Question: So I have a flex-box, or more precisely only a box ('display: box') since that's what Sass Compass generates.
I want it to:
1. base it's height on its content
2. make the "columns" stretch so that their backgrounds fill the entire parent
3. have the content of the columns vertically centered.
Like so:

<URL>
The problem is that requirement 2 and requirement 3 in the list above collide. I can have the content vertically centered with 'box-align: center' but to have the backgrounds stretch I must use 'box-align: stretch'.
In the example above I'm using
'''
#div1 { display: table; height: 150px; }
#div1 > div { display: table-cell; vertical-align: middle; }
'''
The problem is that I can't specify a fixed height since the height is decided by the content of the 3rd column (lime).
Any way to solve this without javascript? Nested flex-boxes (tried but can't get to work)? display: table as above?
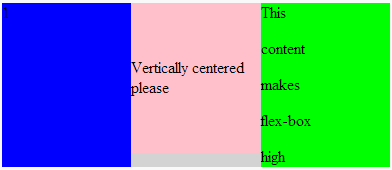
Answer: I don't see the need for the flex box css if you are just trying to get three columns of equal height, that grow with the content and have vertical alignment
If you just use the following structure
'''
<div class="table">
<div class="cell" id="cell1"></div>
<div class="cell" id="cell2"></div>
<div class="cell" id="cell3"></div>
</div>
'''
You can use these styles:
'''
.table {display:table; width:100%;}
.cell {display:table-cell; vertical-align:middle; width:33.33%;}
'''
<URL>